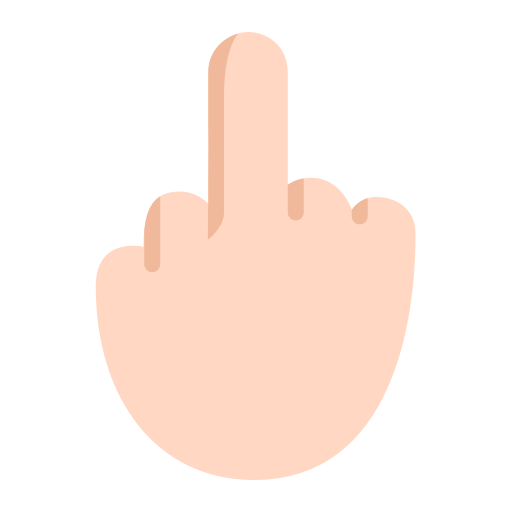
middle finger flat light